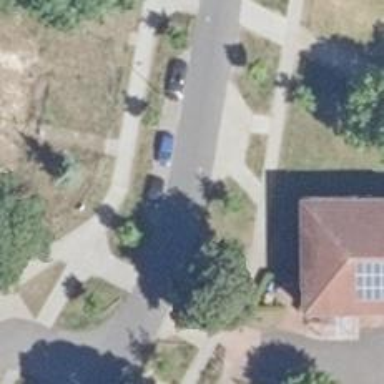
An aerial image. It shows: Residential road with asphalt surface. There are sidewalks on both sides of the road.